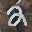
Label: 2